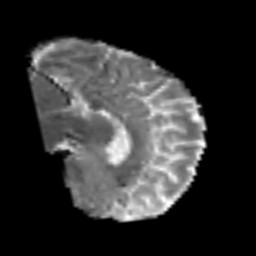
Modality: MD
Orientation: sagittal
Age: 50
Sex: male
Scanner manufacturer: siemens
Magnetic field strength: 3 T
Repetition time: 6.1 s
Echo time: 0.101 s